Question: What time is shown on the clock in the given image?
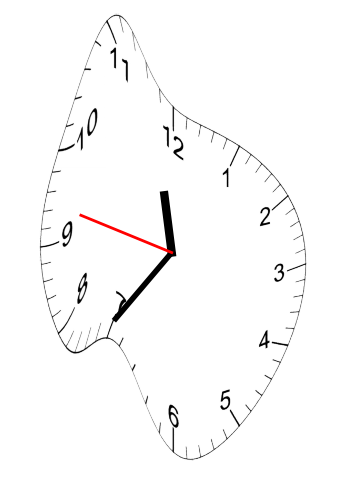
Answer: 11:35:47